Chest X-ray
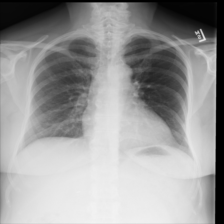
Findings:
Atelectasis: negative
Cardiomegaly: negative
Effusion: negative
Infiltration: negative
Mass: negative
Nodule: negative
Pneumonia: negative
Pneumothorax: negative
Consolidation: negative
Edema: negative
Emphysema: negative
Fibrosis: negative
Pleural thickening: negative
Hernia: negative